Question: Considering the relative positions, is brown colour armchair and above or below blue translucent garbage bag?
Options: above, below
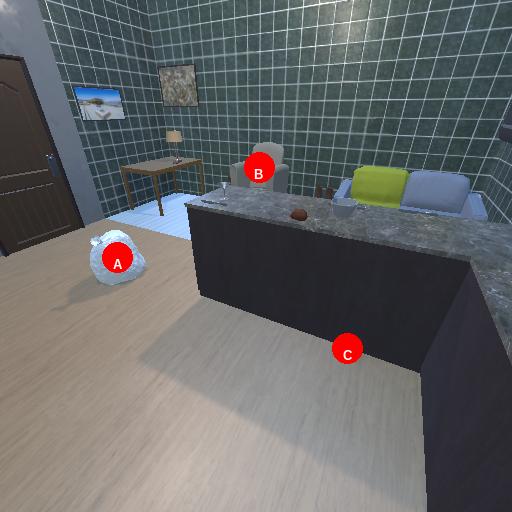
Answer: above